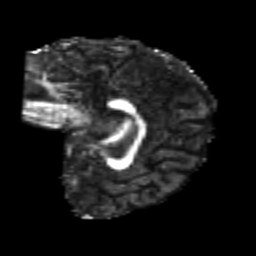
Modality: FA
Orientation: sagittal
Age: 24
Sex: female
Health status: healthy
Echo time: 0.074 s